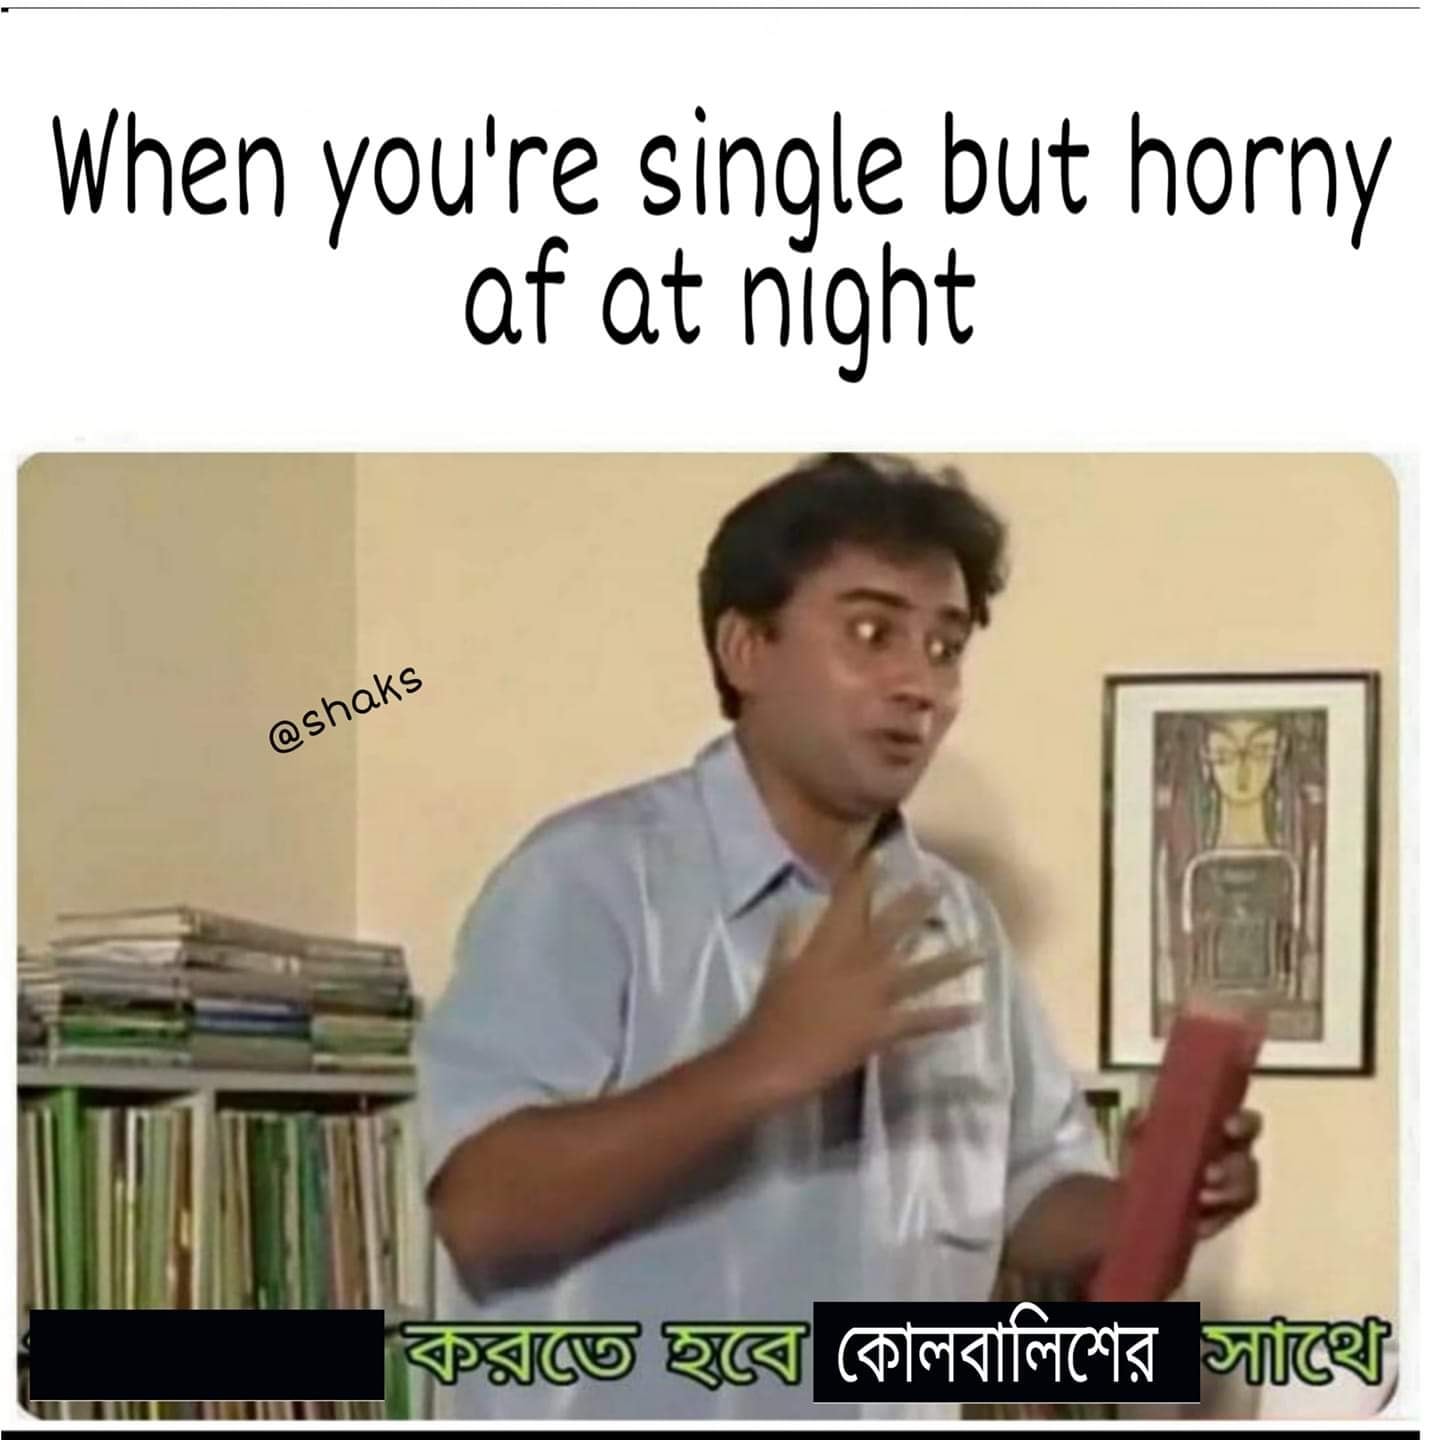
Caption: When you're single but horny of at night  করতে হবে কোলবালিশের সাথে
Label: non-hate